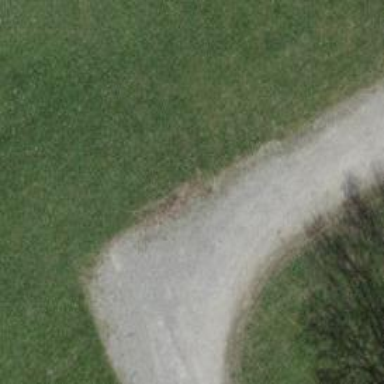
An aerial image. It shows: Dirt footway.